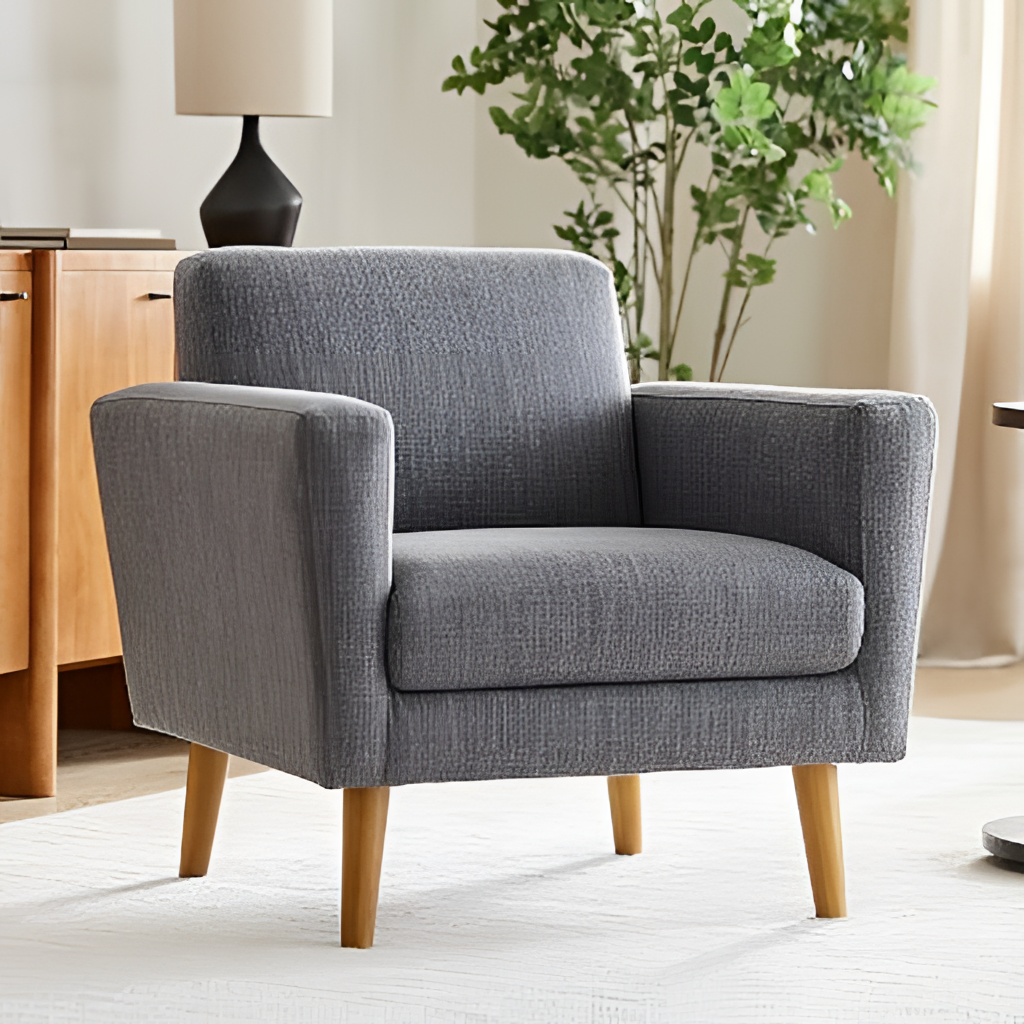
fabric armchair, living room, contemporary, oak wood flooring, with plank pattern, paint wallpaper, with solid pattern